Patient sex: M
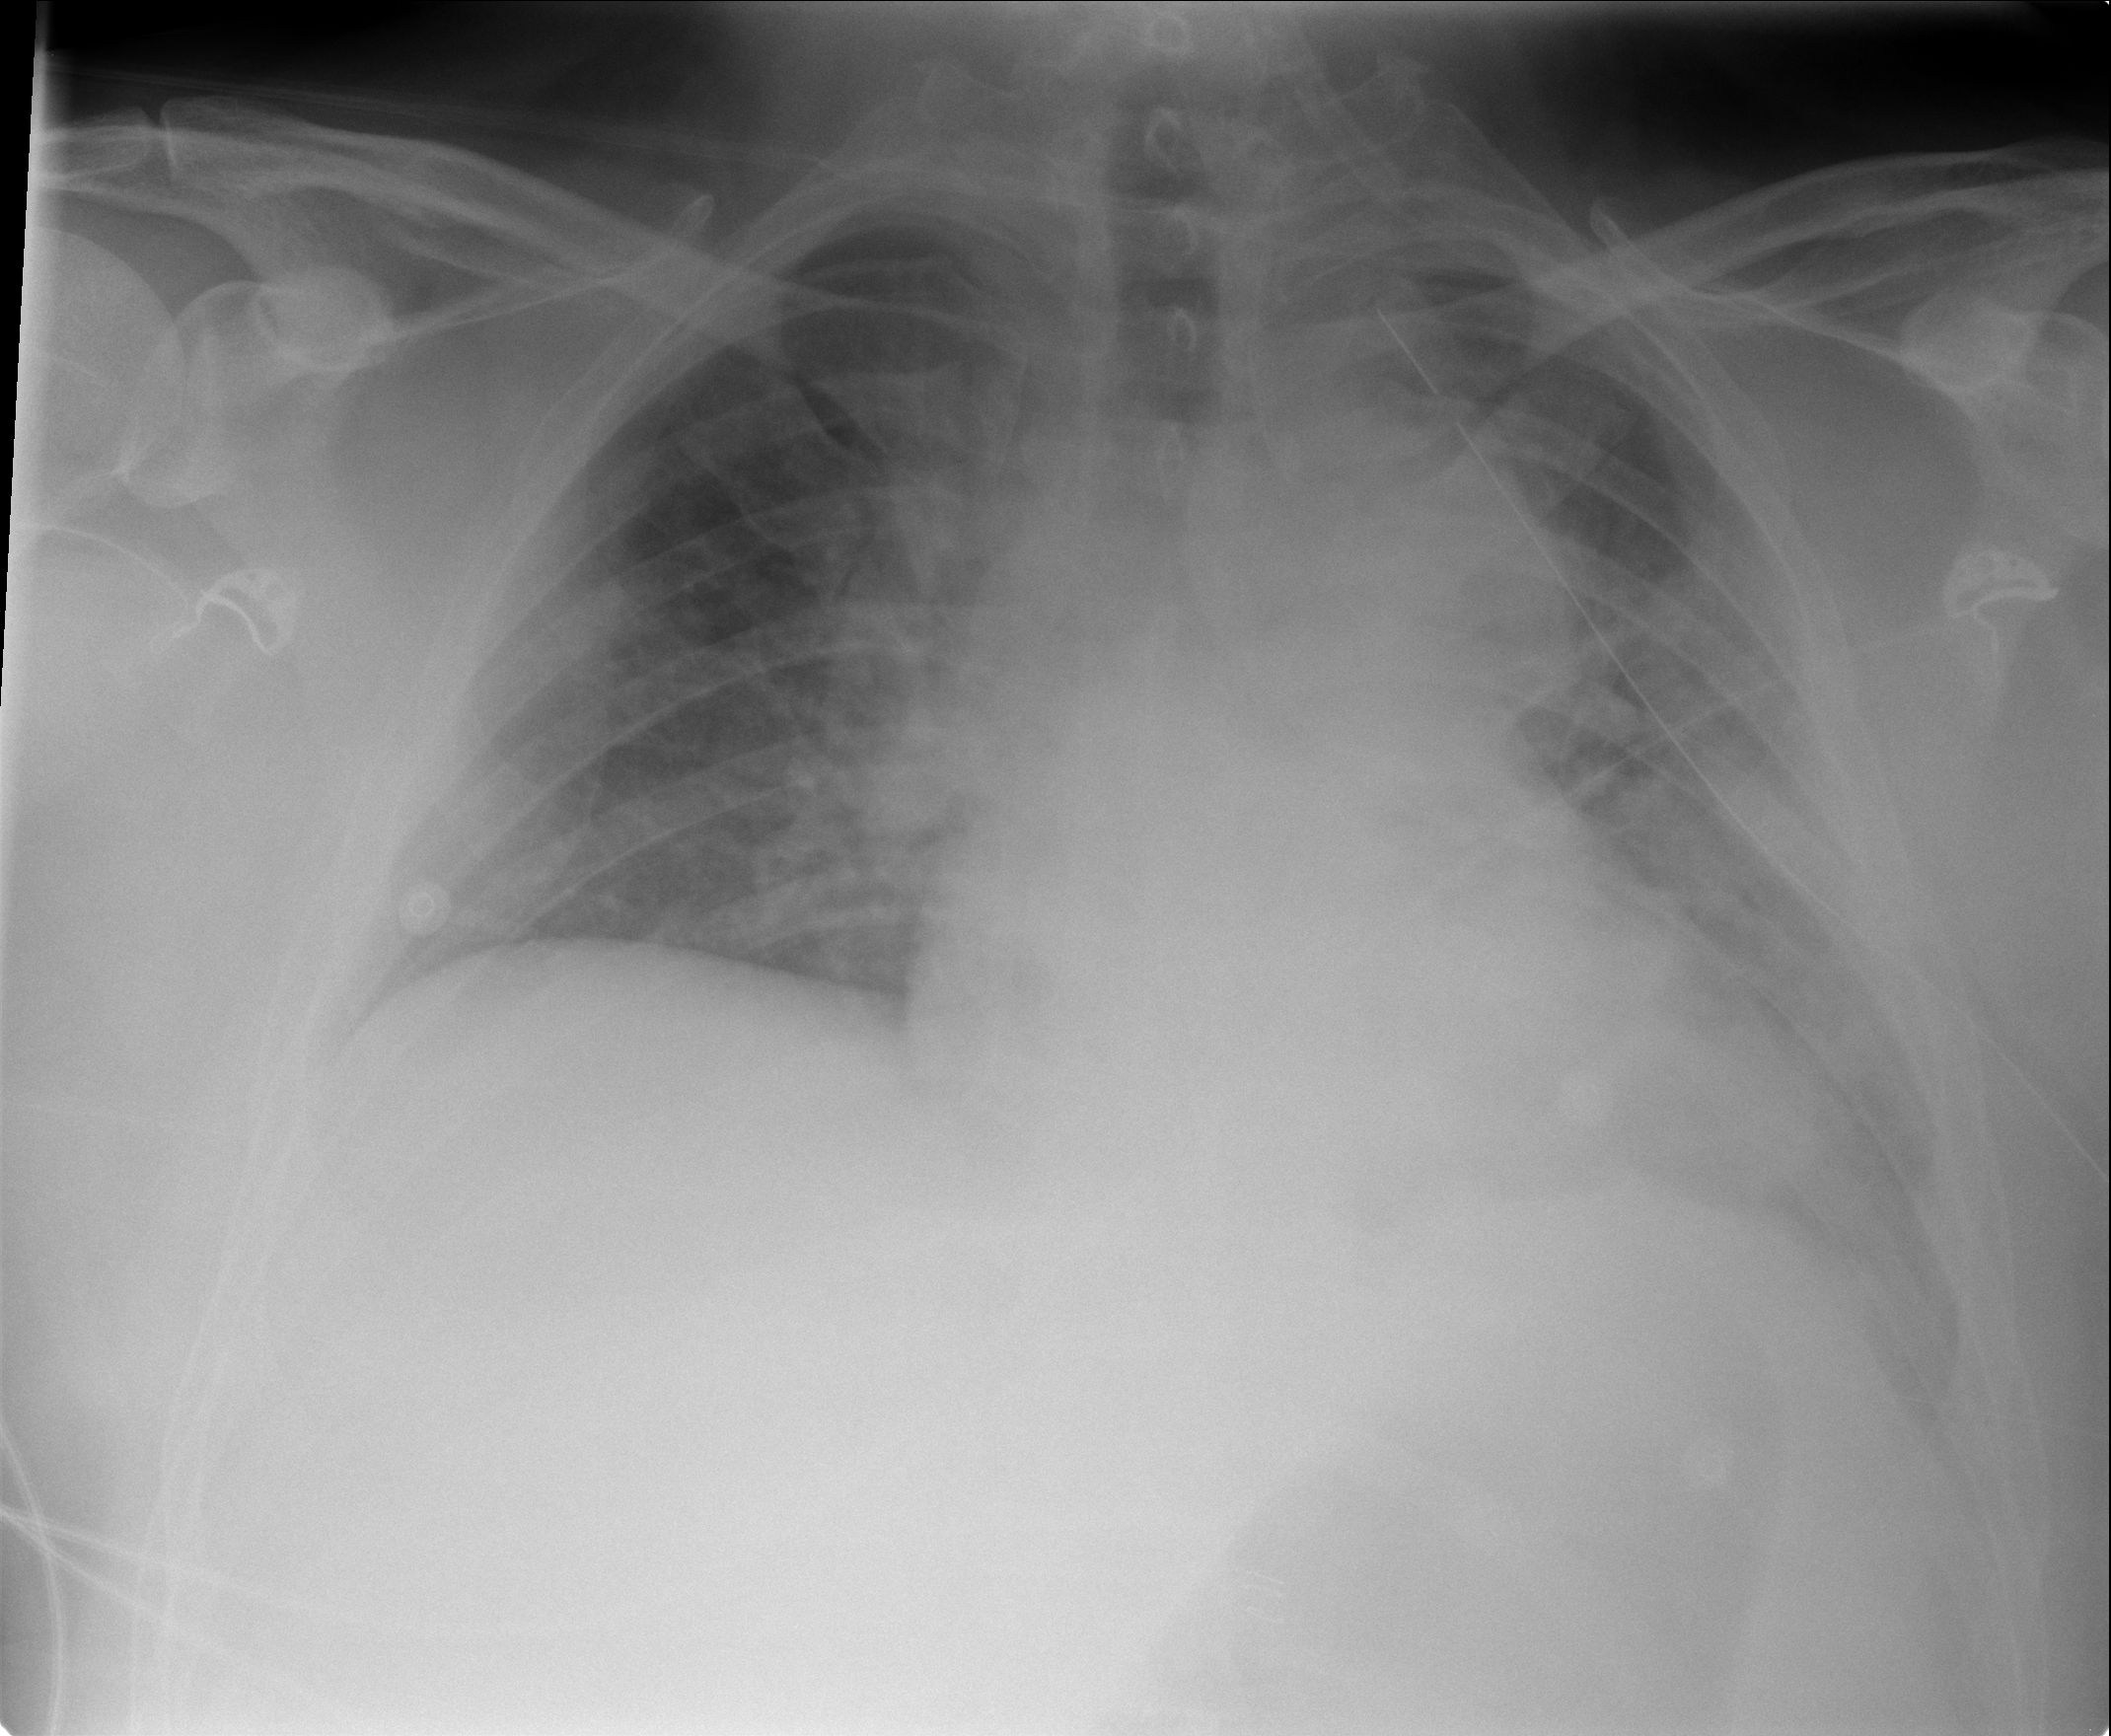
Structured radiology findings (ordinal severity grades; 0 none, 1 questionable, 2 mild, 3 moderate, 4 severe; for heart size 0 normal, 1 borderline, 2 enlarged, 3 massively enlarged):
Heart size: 2
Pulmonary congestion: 0
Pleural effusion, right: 0
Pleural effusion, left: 4
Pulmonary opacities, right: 0
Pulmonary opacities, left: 0
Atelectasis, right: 0
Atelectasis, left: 3